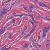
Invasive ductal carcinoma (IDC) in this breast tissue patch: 1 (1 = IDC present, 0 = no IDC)